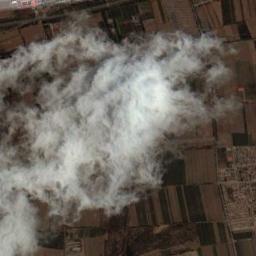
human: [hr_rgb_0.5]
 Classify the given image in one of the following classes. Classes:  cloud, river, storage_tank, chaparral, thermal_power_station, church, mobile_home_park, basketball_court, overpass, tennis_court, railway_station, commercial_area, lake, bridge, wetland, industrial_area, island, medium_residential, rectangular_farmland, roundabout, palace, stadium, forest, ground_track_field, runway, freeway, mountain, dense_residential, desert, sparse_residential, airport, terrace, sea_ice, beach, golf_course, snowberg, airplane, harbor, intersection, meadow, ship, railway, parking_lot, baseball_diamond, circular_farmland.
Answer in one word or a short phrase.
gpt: cloud